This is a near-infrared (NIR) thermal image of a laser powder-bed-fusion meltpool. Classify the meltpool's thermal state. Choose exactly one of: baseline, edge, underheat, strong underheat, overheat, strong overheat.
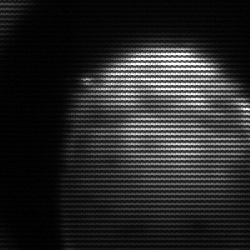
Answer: edge